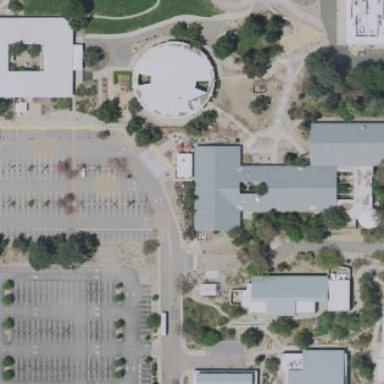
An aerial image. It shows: College building.